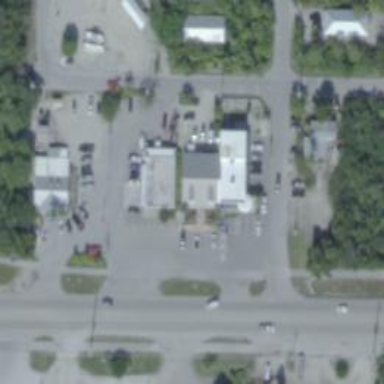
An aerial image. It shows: Post office.